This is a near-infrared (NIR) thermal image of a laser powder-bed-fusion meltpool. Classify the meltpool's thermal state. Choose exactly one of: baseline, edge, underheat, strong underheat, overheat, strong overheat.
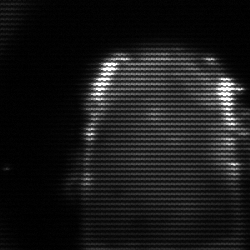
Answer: baseline